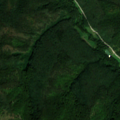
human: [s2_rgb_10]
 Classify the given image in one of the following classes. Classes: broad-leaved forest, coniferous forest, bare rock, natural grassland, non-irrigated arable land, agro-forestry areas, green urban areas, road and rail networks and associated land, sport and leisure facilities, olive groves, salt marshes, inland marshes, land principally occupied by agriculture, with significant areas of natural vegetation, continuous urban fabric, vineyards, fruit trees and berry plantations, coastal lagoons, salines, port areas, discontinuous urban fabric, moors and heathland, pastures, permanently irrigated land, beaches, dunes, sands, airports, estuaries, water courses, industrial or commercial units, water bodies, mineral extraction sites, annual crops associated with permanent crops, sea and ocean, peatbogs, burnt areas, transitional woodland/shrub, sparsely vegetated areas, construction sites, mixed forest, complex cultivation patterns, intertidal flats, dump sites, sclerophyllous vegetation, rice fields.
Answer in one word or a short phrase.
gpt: broad-leaved forest, transitional woodland/shrub